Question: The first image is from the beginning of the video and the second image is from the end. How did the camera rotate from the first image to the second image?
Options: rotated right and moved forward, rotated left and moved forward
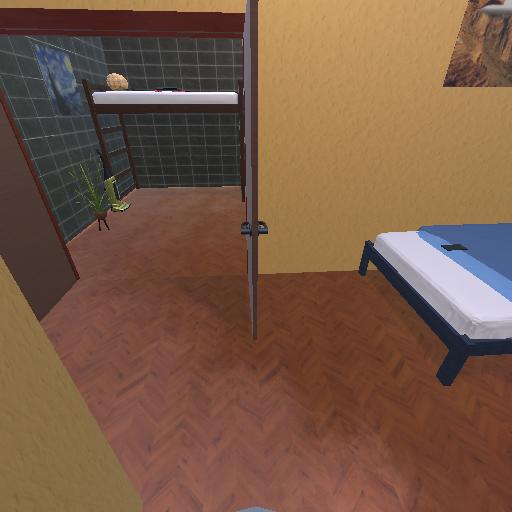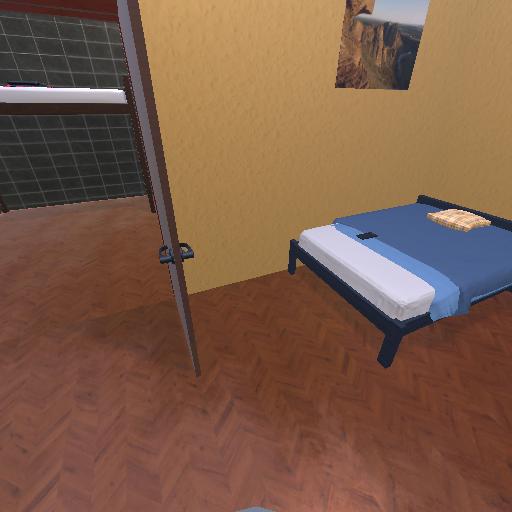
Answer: rotated right and moved forward